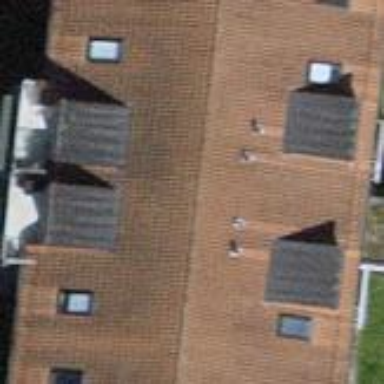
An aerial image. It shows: Building with tile roof.